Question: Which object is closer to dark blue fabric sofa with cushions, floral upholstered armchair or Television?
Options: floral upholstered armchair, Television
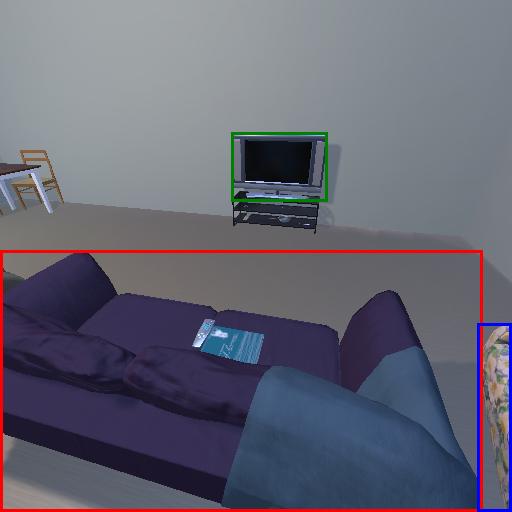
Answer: floral upholstered armchair